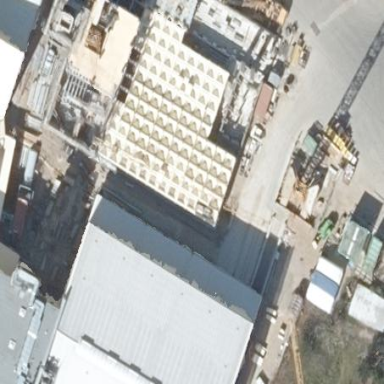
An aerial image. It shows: Industrial building with flat roof.